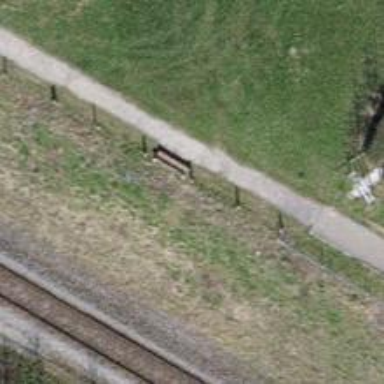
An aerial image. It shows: Bench.